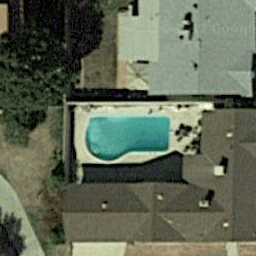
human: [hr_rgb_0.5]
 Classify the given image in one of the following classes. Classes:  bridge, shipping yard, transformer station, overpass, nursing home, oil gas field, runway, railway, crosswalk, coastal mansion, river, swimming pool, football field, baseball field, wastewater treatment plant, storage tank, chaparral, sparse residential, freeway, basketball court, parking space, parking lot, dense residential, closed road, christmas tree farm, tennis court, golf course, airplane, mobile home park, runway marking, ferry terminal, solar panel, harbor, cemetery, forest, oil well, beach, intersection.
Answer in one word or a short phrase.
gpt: swimming pool